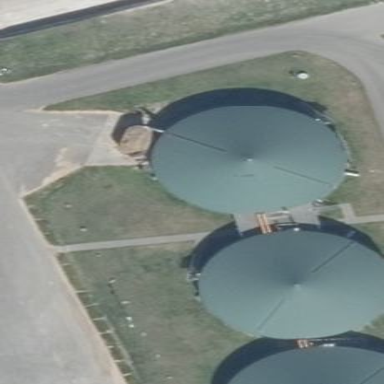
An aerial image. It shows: Digester building.